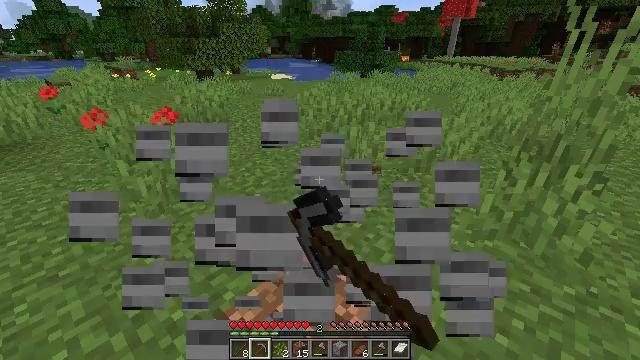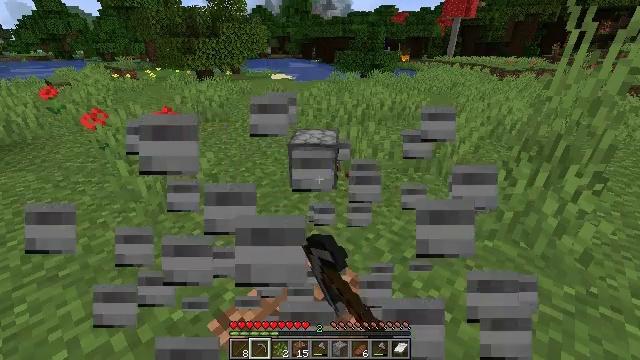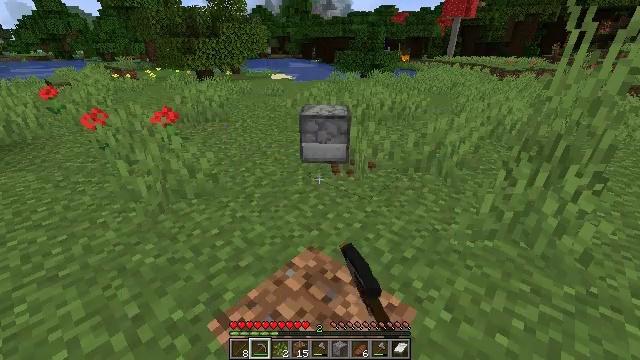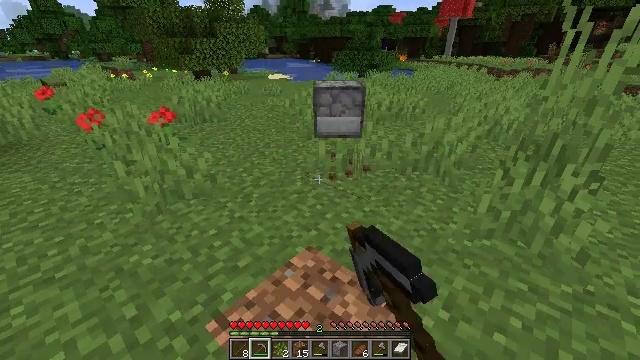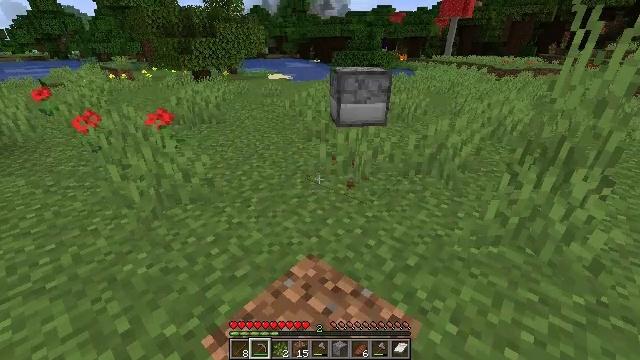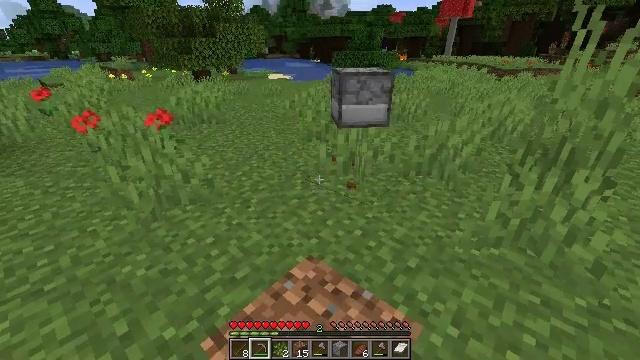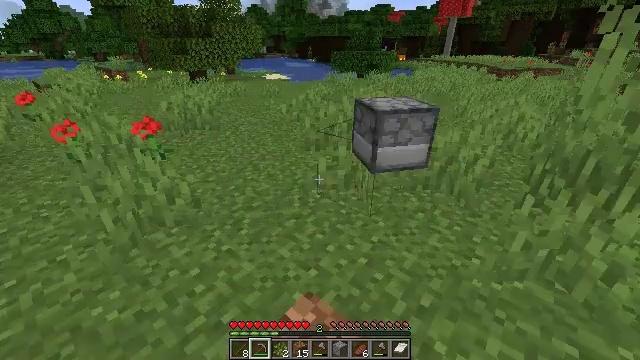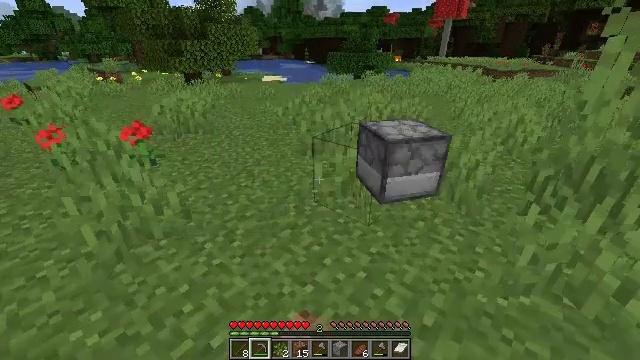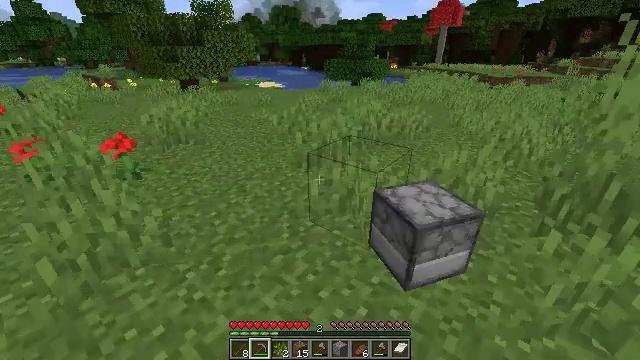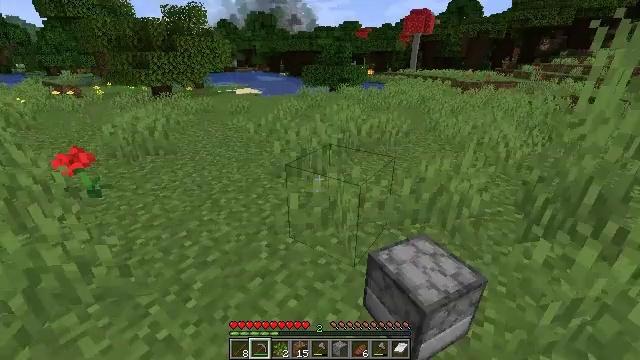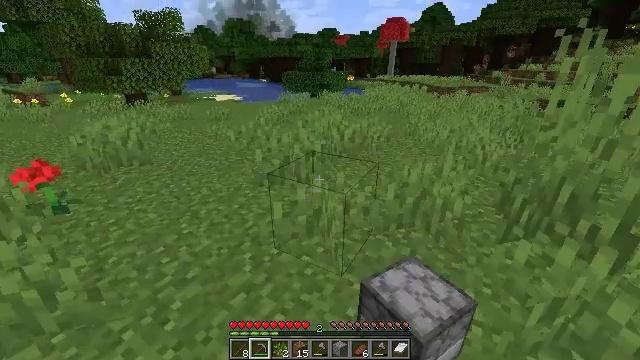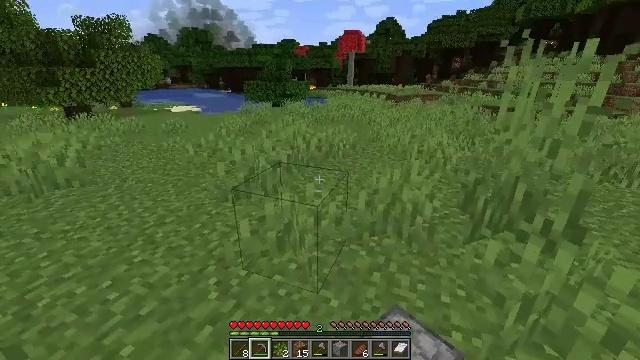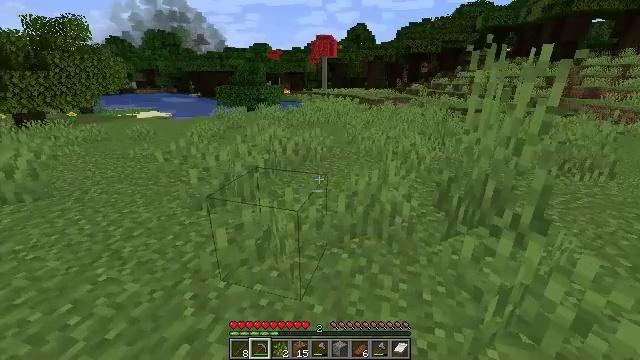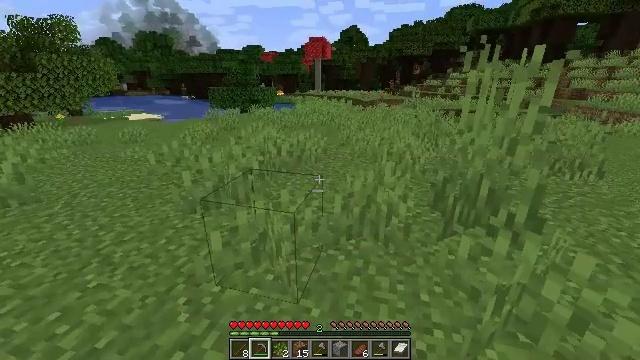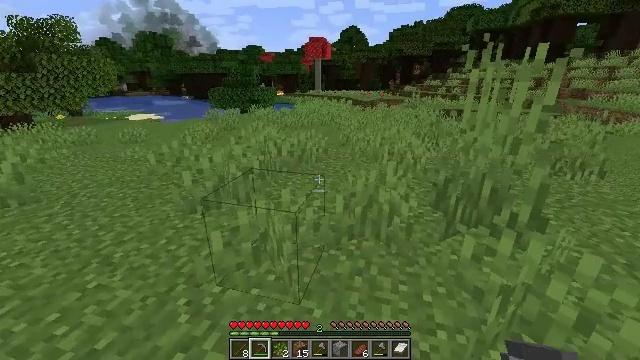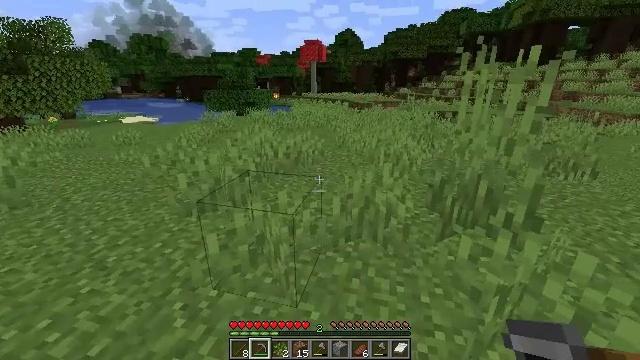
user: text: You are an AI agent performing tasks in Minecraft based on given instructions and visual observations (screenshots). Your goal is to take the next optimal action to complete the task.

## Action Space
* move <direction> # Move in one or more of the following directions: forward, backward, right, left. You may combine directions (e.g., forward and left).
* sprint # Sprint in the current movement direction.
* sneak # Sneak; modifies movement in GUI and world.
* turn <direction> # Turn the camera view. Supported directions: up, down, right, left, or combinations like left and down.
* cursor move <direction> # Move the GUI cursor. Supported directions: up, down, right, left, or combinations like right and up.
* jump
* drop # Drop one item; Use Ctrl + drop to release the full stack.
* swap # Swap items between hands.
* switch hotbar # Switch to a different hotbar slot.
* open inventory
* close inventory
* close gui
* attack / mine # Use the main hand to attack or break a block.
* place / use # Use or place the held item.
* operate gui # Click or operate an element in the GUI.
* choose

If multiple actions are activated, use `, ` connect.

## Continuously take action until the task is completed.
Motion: motion action
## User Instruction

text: Mine the sugar cane near rivers.
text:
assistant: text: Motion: attack / mine
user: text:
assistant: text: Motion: attack / mine
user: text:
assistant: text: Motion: no_op
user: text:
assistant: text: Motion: move forward
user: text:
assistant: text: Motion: move forward
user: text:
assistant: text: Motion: move forward
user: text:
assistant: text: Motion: move forward
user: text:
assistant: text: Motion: move forward, turn up
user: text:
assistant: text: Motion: move forward, turn right and up
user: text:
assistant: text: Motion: turn right and up
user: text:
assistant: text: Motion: turn right and up
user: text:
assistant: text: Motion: turn right
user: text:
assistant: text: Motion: turn right
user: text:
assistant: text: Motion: no_op
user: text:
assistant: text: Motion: no_op
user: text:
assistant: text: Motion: turn right
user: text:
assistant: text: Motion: turn right
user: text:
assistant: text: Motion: no_op
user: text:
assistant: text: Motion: no_op
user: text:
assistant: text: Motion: no_op
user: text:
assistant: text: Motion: no_op
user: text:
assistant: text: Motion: no_op
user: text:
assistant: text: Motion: no_op
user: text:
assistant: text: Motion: no_op
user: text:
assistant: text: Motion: no_op
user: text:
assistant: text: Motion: no_op
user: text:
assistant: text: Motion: no_op
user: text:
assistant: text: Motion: no_op
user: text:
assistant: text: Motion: no_op
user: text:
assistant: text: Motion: turn left